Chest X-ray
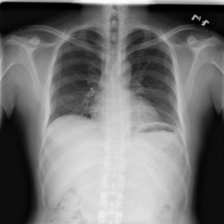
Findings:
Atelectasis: negative
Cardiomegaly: negative
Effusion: negative
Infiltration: negative
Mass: negative
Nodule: negative
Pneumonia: negative
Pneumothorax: negative
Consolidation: negative
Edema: negative
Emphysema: negative
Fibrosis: negative
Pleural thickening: negative
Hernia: negative